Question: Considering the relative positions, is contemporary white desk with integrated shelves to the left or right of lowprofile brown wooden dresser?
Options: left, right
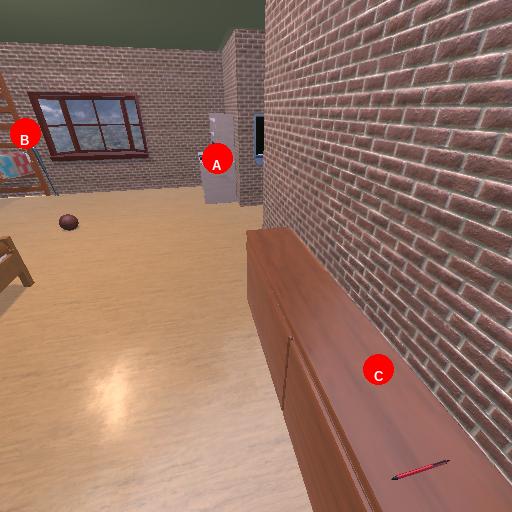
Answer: left